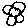
Label: flower